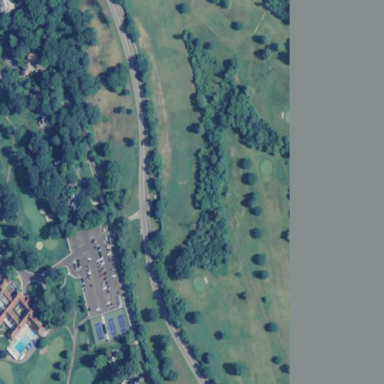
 specifically designed for the sport of disc golf."